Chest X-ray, PA view. Patient: 69 years old, sex M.
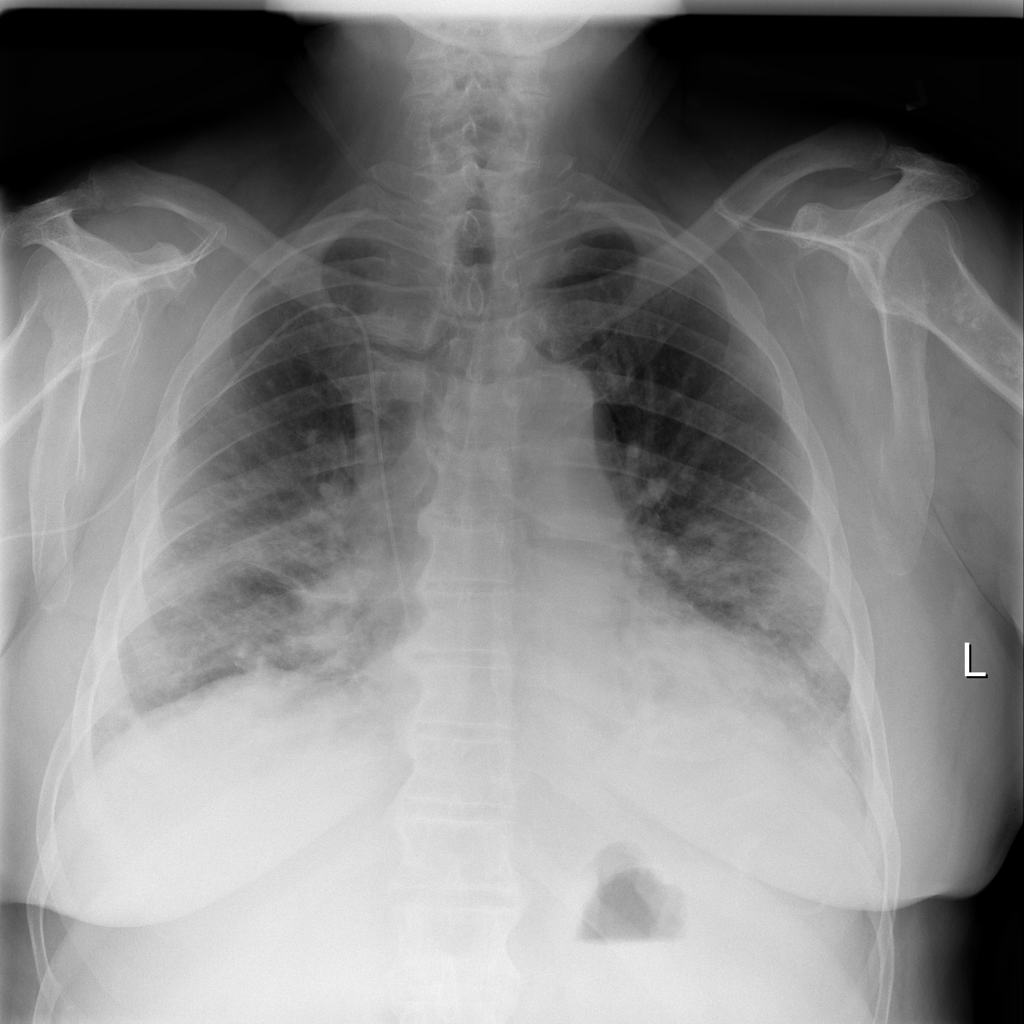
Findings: Atelectasis, Infiltration